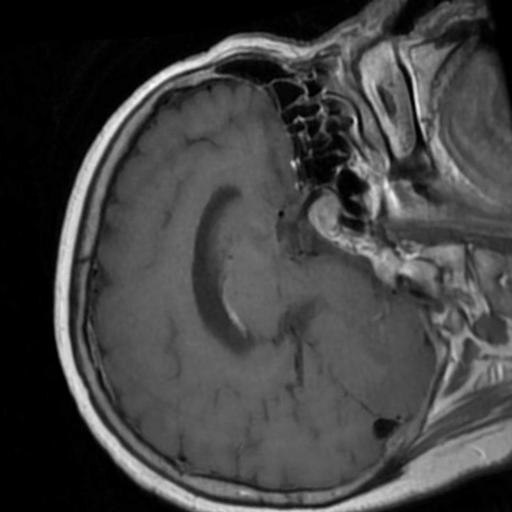
Label: brain_tumor